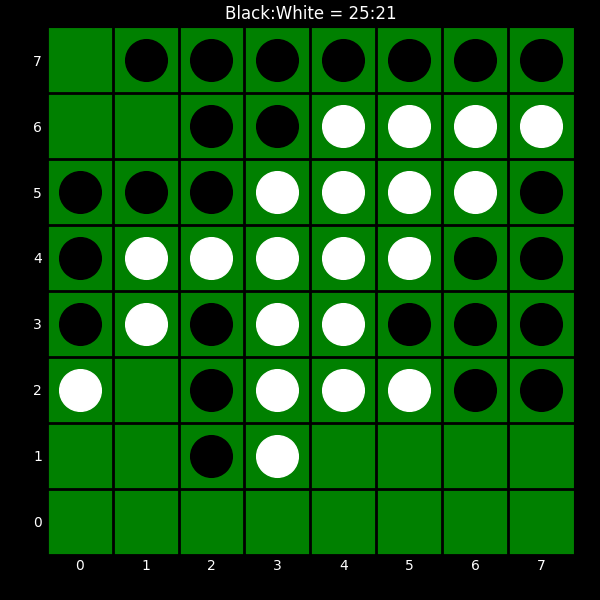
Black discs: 25
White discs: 21